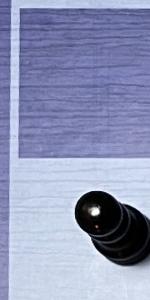
Label: Pawn_Black